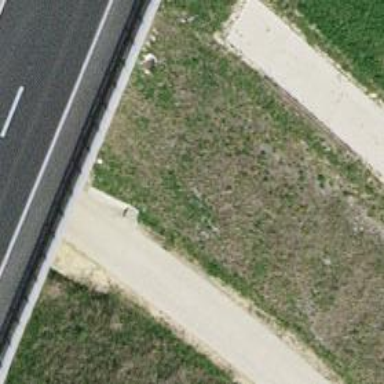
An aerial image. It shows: Asphalt track with grade1 surface.